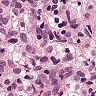
Metastatic tissue present: yes